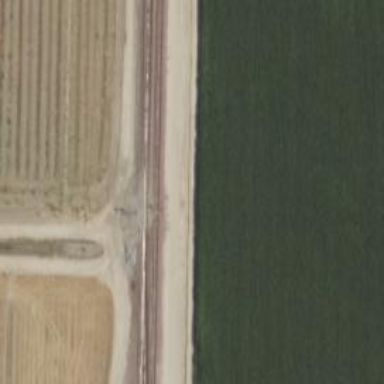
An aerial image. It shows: Railway siding with rails.